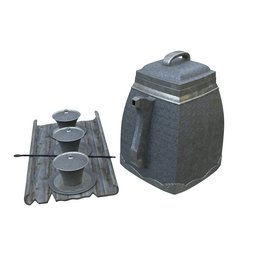
Label: tools